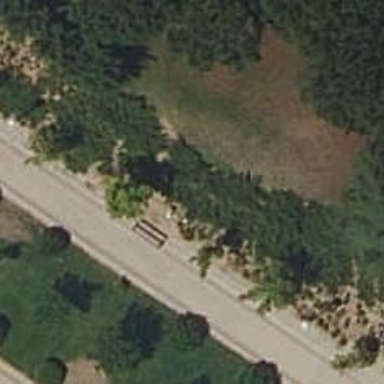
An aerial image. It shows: Bench for seating.